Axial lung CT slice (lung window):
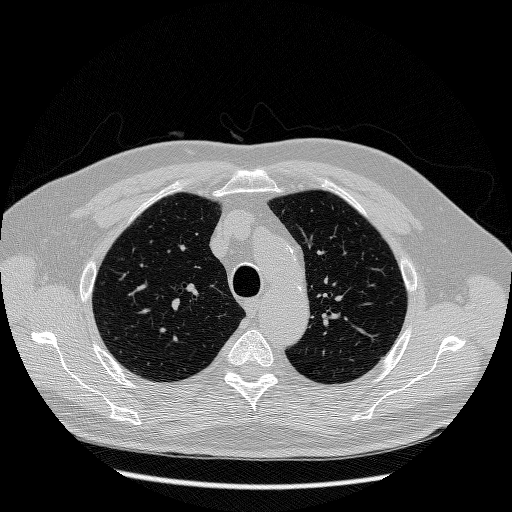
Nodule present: no